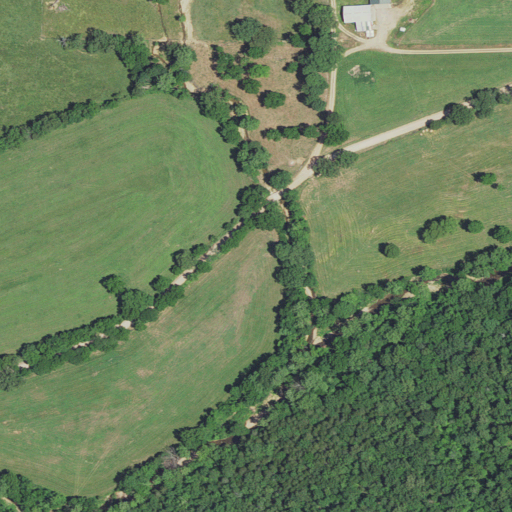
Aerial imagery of valley in Missouri named Manes Hollow containing pasture, deciduous forest, open development, mixed forest, evergreen forest, low intensity development, grassland, woody wetlands, and medium intensity development